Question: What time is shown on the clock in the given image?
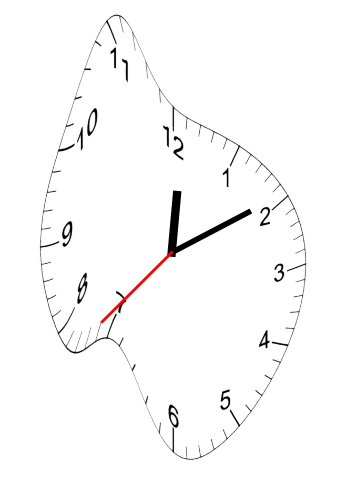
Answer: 12:09:37